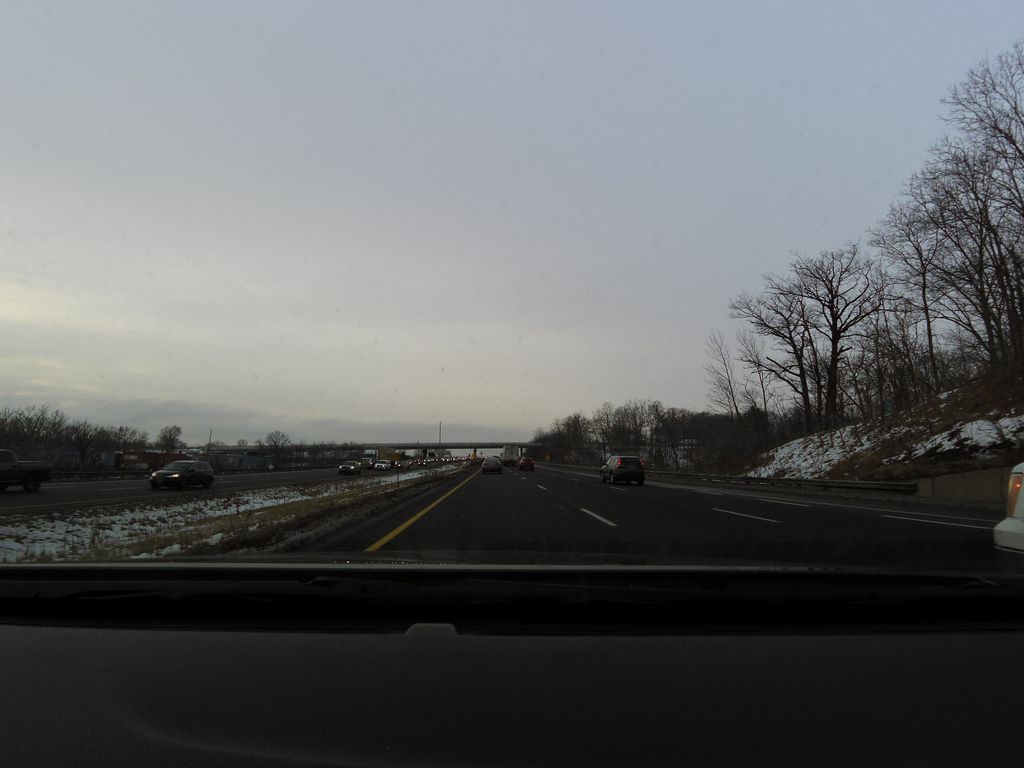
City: hamilton